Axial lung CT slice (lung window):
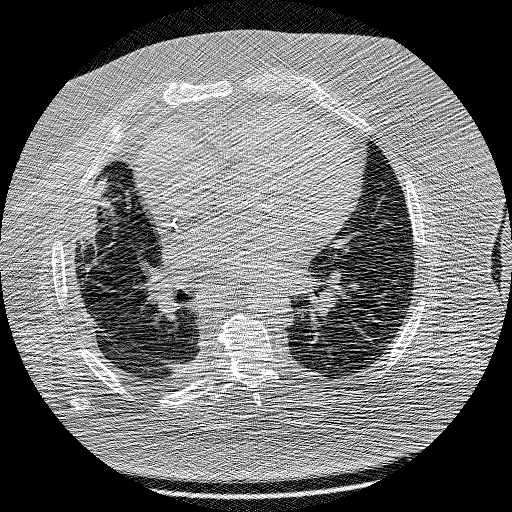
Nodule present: no